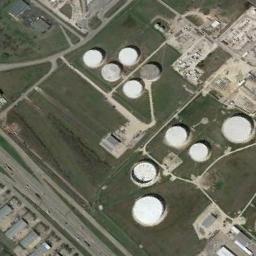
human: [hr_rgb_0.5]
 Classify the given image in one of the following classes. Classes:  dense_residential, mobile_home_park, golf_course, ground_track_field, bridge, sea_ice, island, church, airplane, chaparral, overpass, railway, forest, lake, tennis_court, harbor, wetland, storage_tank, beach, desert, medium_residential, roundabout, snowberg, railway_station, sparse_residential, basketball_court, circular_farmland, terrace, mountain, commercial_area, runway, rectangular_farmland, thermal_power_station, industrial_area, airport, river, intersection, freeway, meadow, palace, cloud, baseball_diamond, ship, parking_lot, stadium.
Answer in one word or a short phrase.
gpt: storage_tank